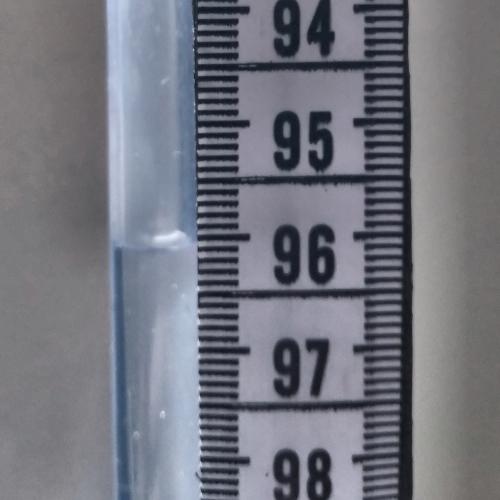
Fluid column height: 96.1 cm